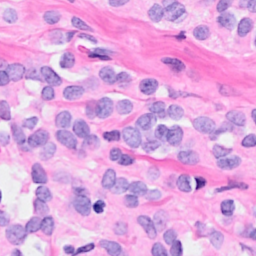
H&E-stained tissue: Breast